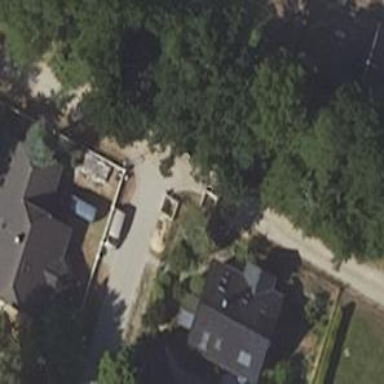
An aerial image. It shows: Gravel road in residential area.